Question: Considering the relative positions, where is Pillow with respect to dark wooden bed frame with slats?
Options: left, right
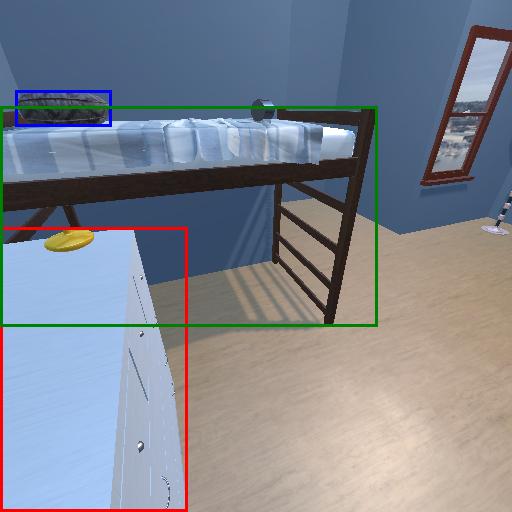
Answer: left